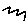
Label: zigzag